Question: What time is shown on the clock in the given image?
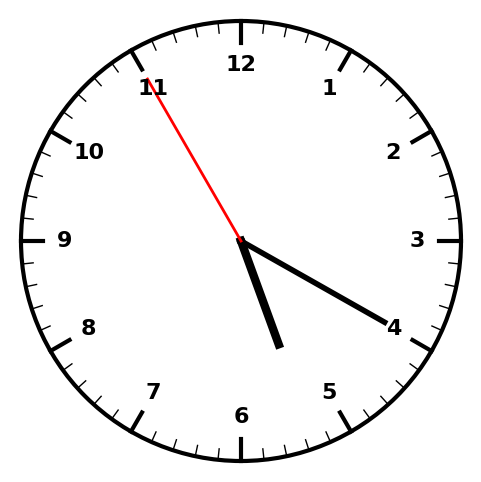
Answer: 05:19:55